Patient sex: M
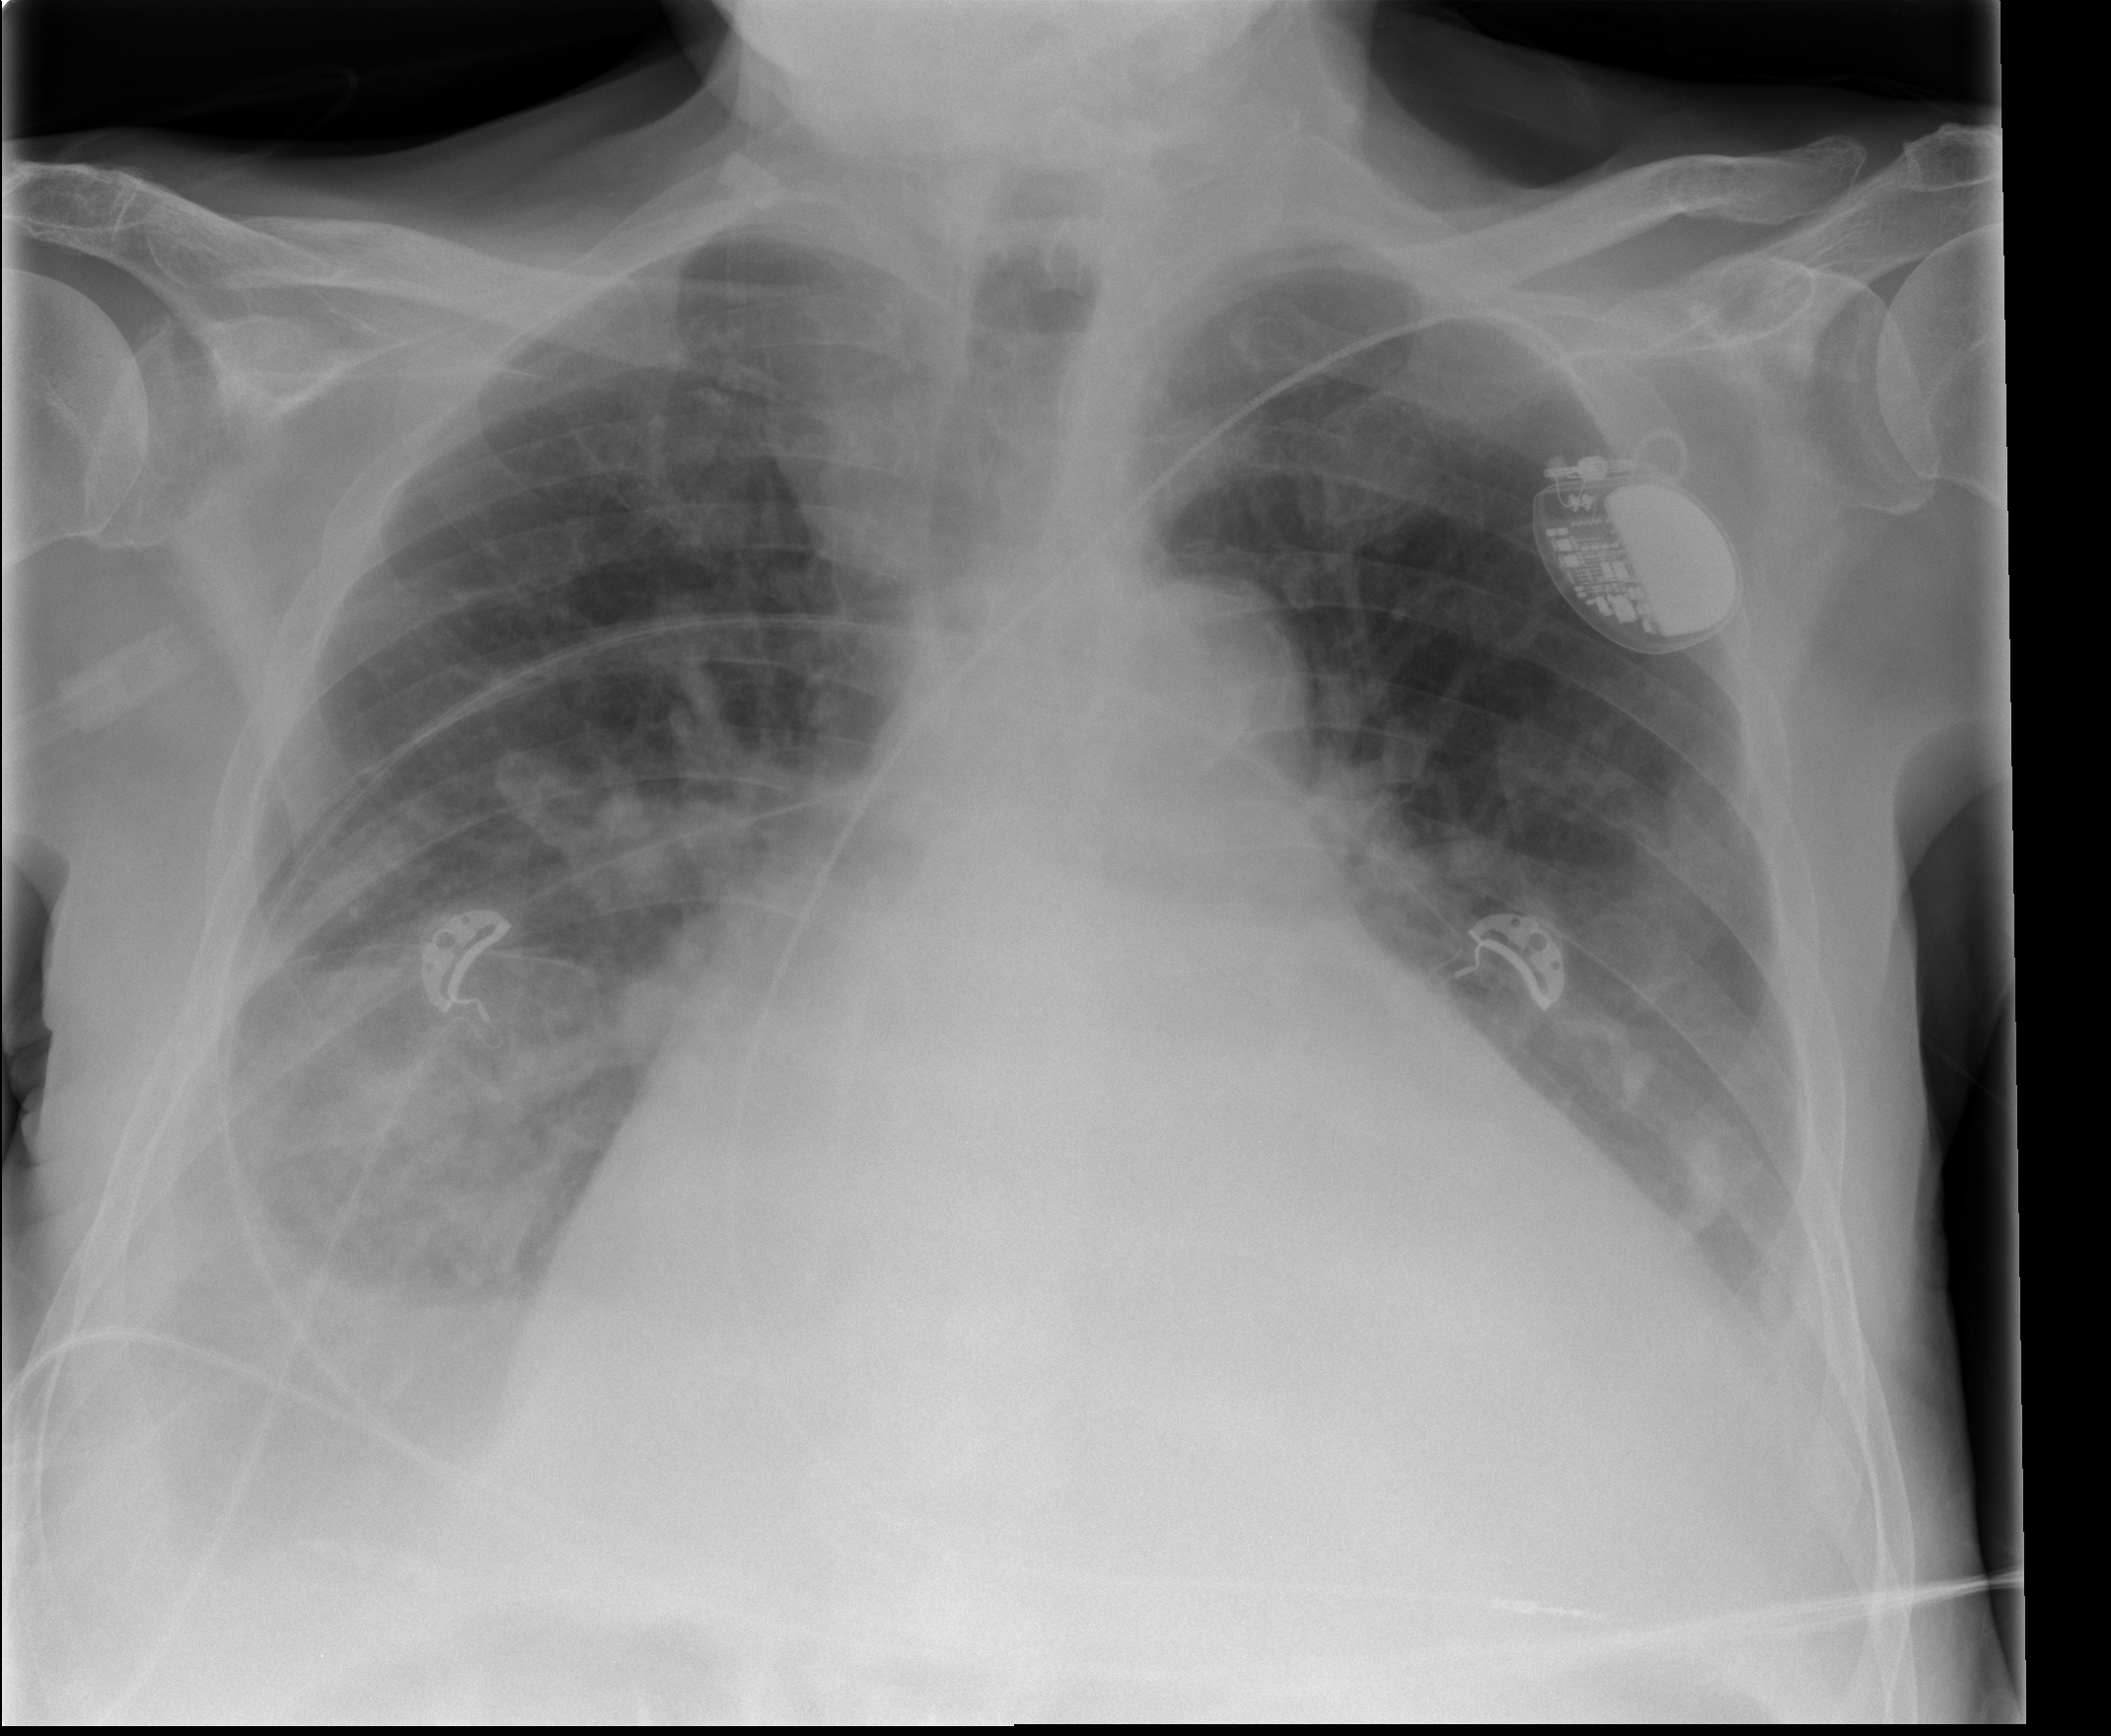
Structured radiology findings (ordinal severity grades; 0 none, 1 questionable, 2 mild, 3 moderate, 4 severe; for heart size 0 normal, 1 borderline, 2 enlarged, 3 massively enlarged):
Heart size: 3
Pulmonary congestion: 2
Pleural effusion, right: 2
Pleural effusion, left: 0
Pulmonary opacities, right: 2
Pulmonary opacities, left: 0
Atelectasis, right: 2
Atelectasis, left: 2